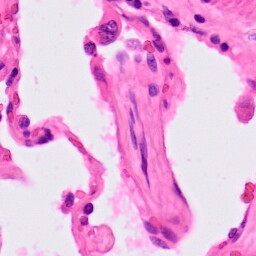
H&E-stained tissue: Lung